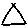
Label: triangle